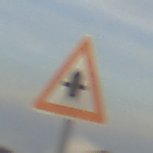
Verkehrszeichen: Vorfahrt
Umgebung: Outdoor, Nature
Tageszeit: SunriseSunset
Wetter: PartlyCloudy
Licht: Natural
Jahreszeit: Summer
Kontrast: HighContrast